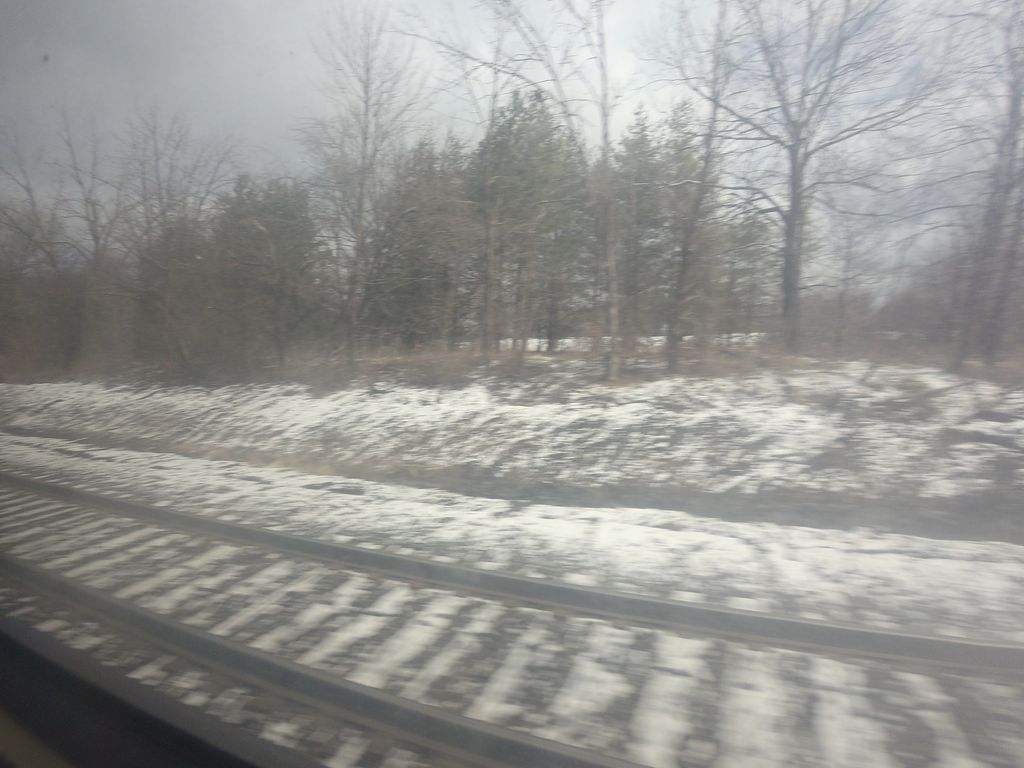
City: toronto